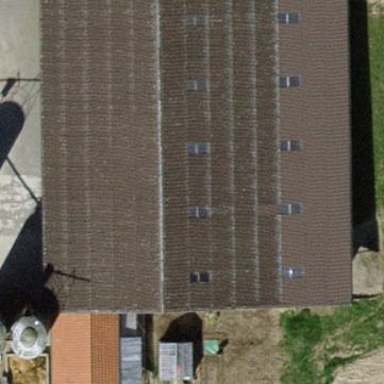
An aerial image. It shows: Farm auxiliary building with gabled roof.